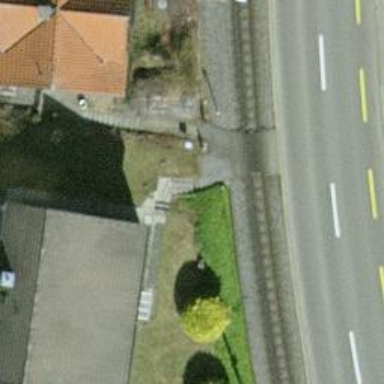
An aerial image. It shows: Set of steps on the road.